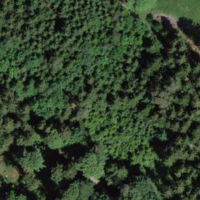
EUNIS habitat code: 44
Species observed at this site:
Fringilla coelebs